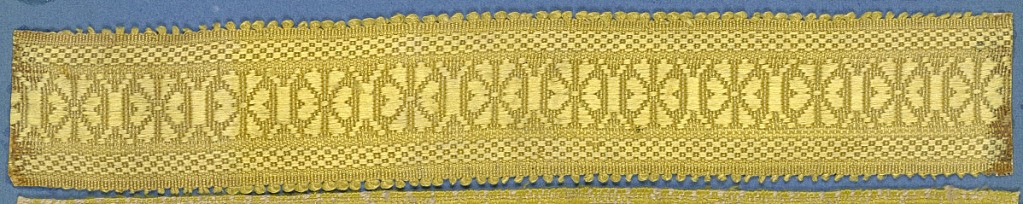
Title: Trimming
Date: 19th century
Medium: silk Technique: woven
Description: Yellow trimming fragment in a design of eight-petal flowers alternating with linear motifs; checkerboard borders and picot edges.